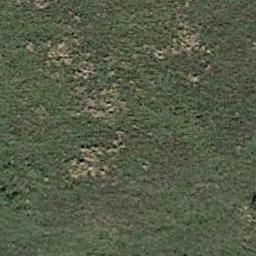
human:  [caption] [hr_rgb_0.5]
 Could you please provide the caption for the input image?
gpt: This meadow has different sparsity in different places .

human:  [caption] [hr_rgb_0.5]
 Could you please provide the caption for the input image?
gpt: The meadow is consist of green grass and dry grass .

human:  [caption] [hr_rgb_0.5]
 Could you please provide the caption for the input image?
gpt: There is no grass in some parts of the meadow .

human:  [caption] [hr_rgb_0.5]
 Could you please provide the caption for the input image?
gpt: The entire image is dominated by grass .

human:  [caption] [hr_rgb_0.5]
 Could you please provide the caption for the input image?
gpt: A dense meadow with many green grass .